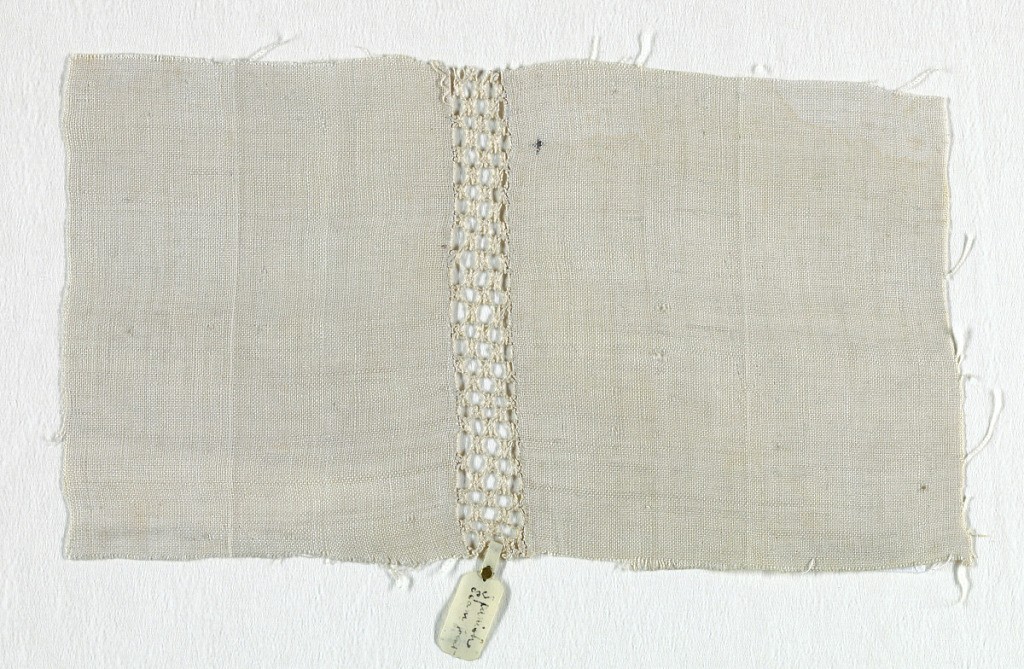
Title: Seam joint
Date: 17th century
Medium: linen Technique: needle interlacing
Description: Fragment with needle interlacing used as a seam joint between two pieces of linen fabric.